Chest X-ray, PA view. Patient: 65 years old, sex M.
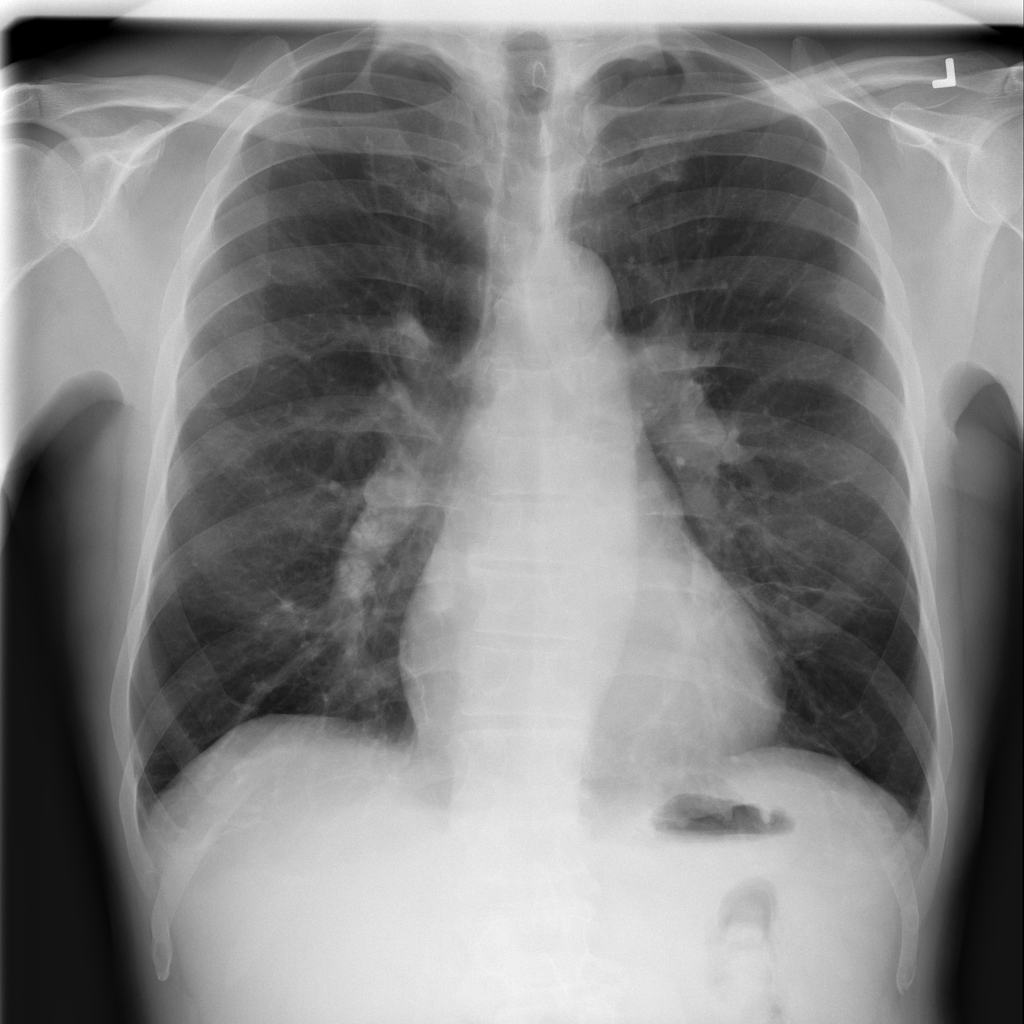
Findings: No Finding